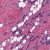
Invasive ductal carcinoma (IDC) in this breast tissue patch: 0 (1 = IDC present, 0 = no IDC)